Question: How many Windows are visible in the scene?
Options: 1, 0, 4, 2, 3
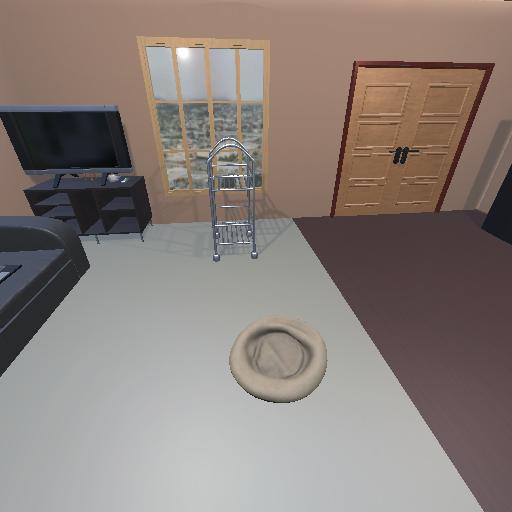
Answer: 1